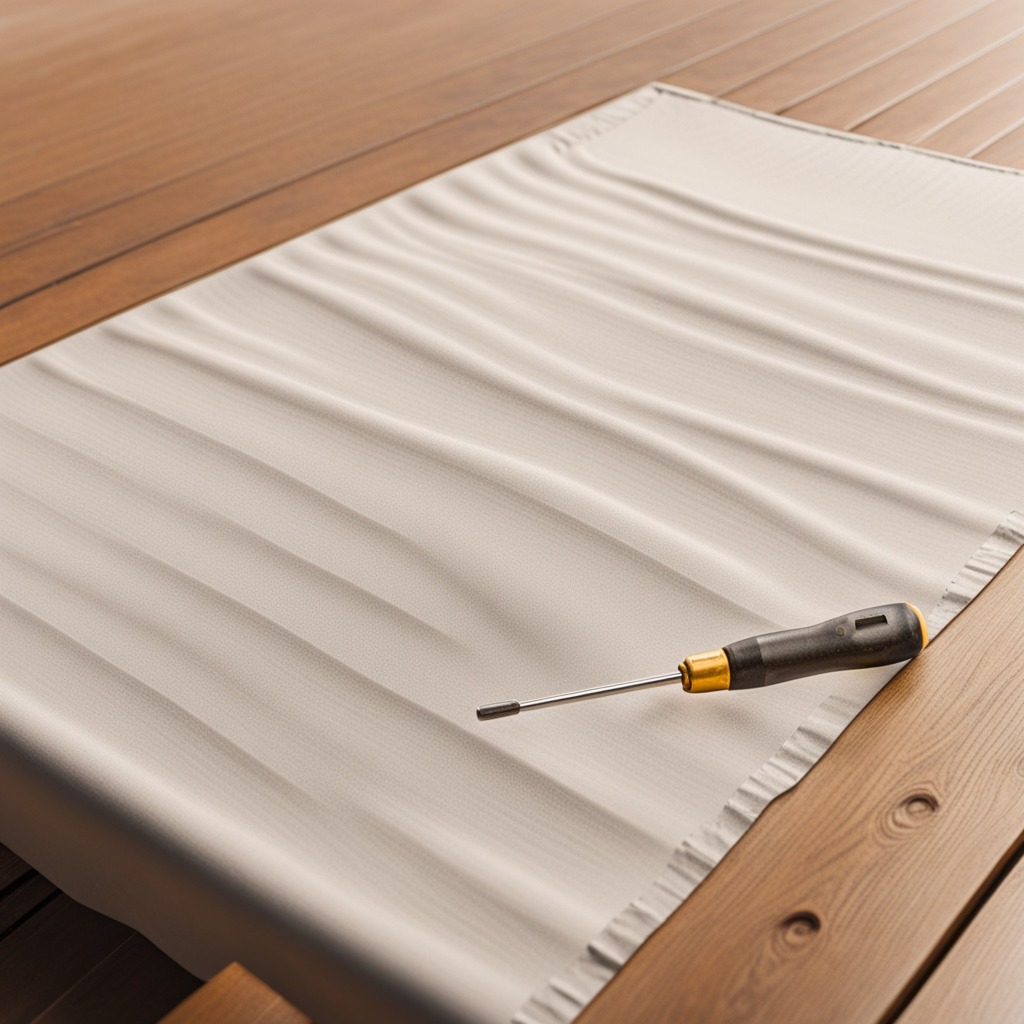
A screwdriver lying on a wooden table in an outdoor workshop during daytime bright natural light soft shadows worn but beneath the cloth.